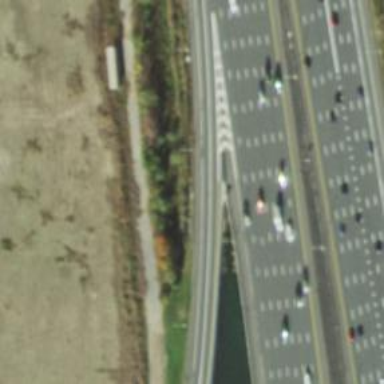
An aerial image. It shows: Offramp on motorway link.